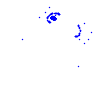
Particle: proton